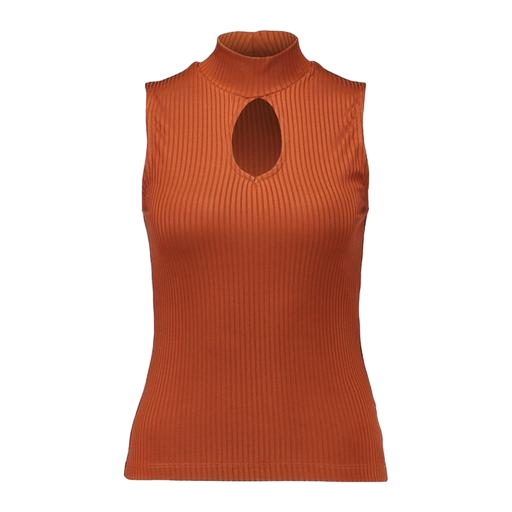
multicolor vero moda rust high neck blouse, orange tank top, high-neck top, white background